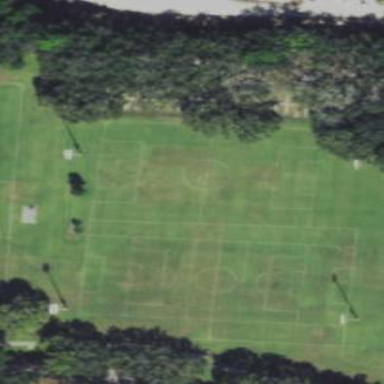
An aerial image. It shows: Soccer pitch for outdoor sports and leisure activities.